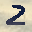
Label: 2